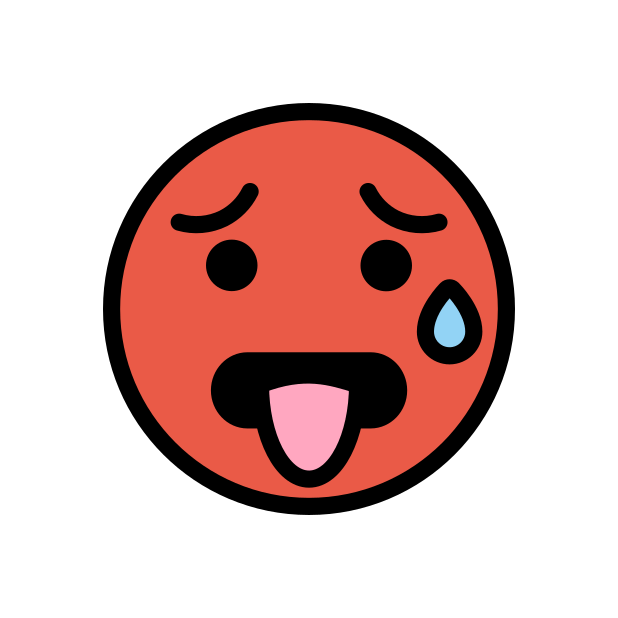
hot face